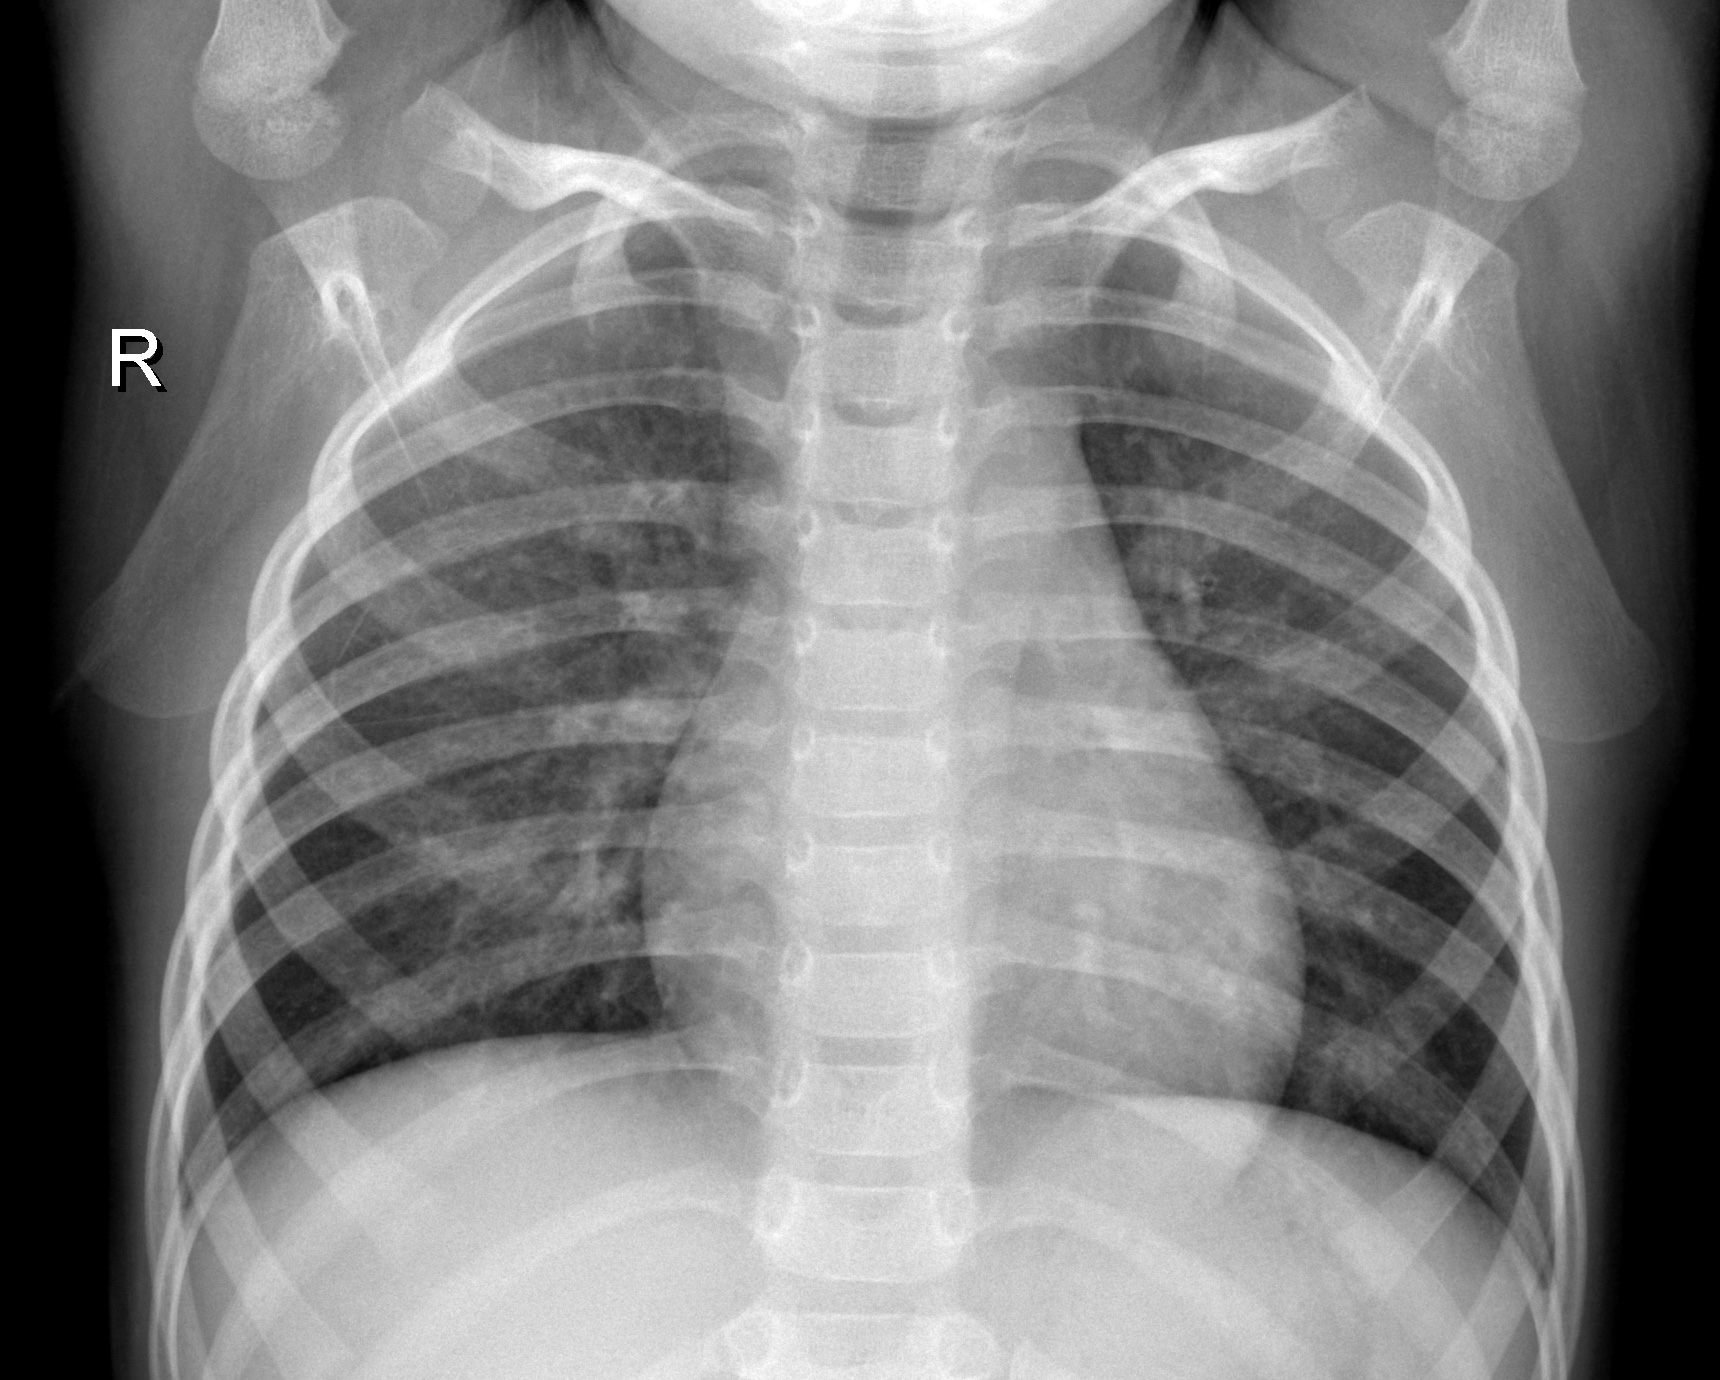
Diagnosis: NORMAL